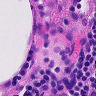
Metastatic tissue present: no